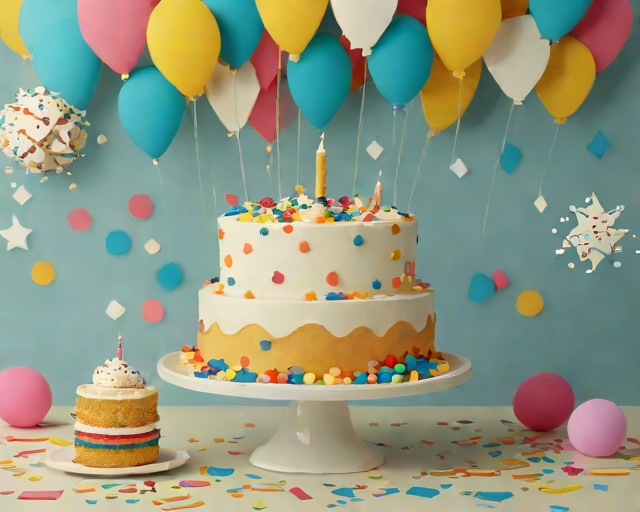
Category: Birthday